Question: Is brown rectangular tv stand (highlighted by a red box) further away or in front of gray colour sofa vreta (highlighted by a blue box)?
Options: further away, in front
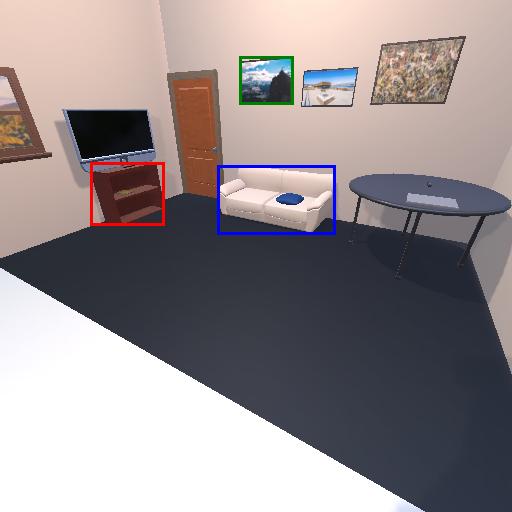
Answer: further away